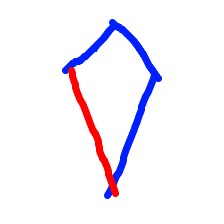
Shape: kite